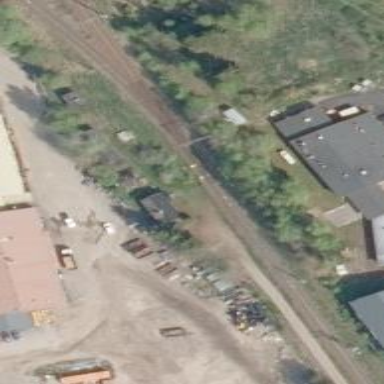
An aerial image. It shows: Railway with continuous electrified contact lines.